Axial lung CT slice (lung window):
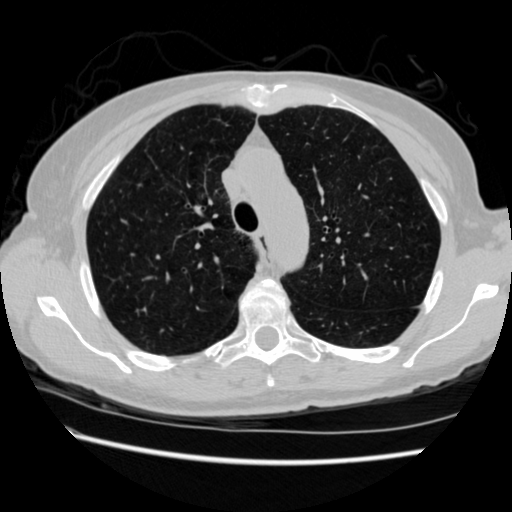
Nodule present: no